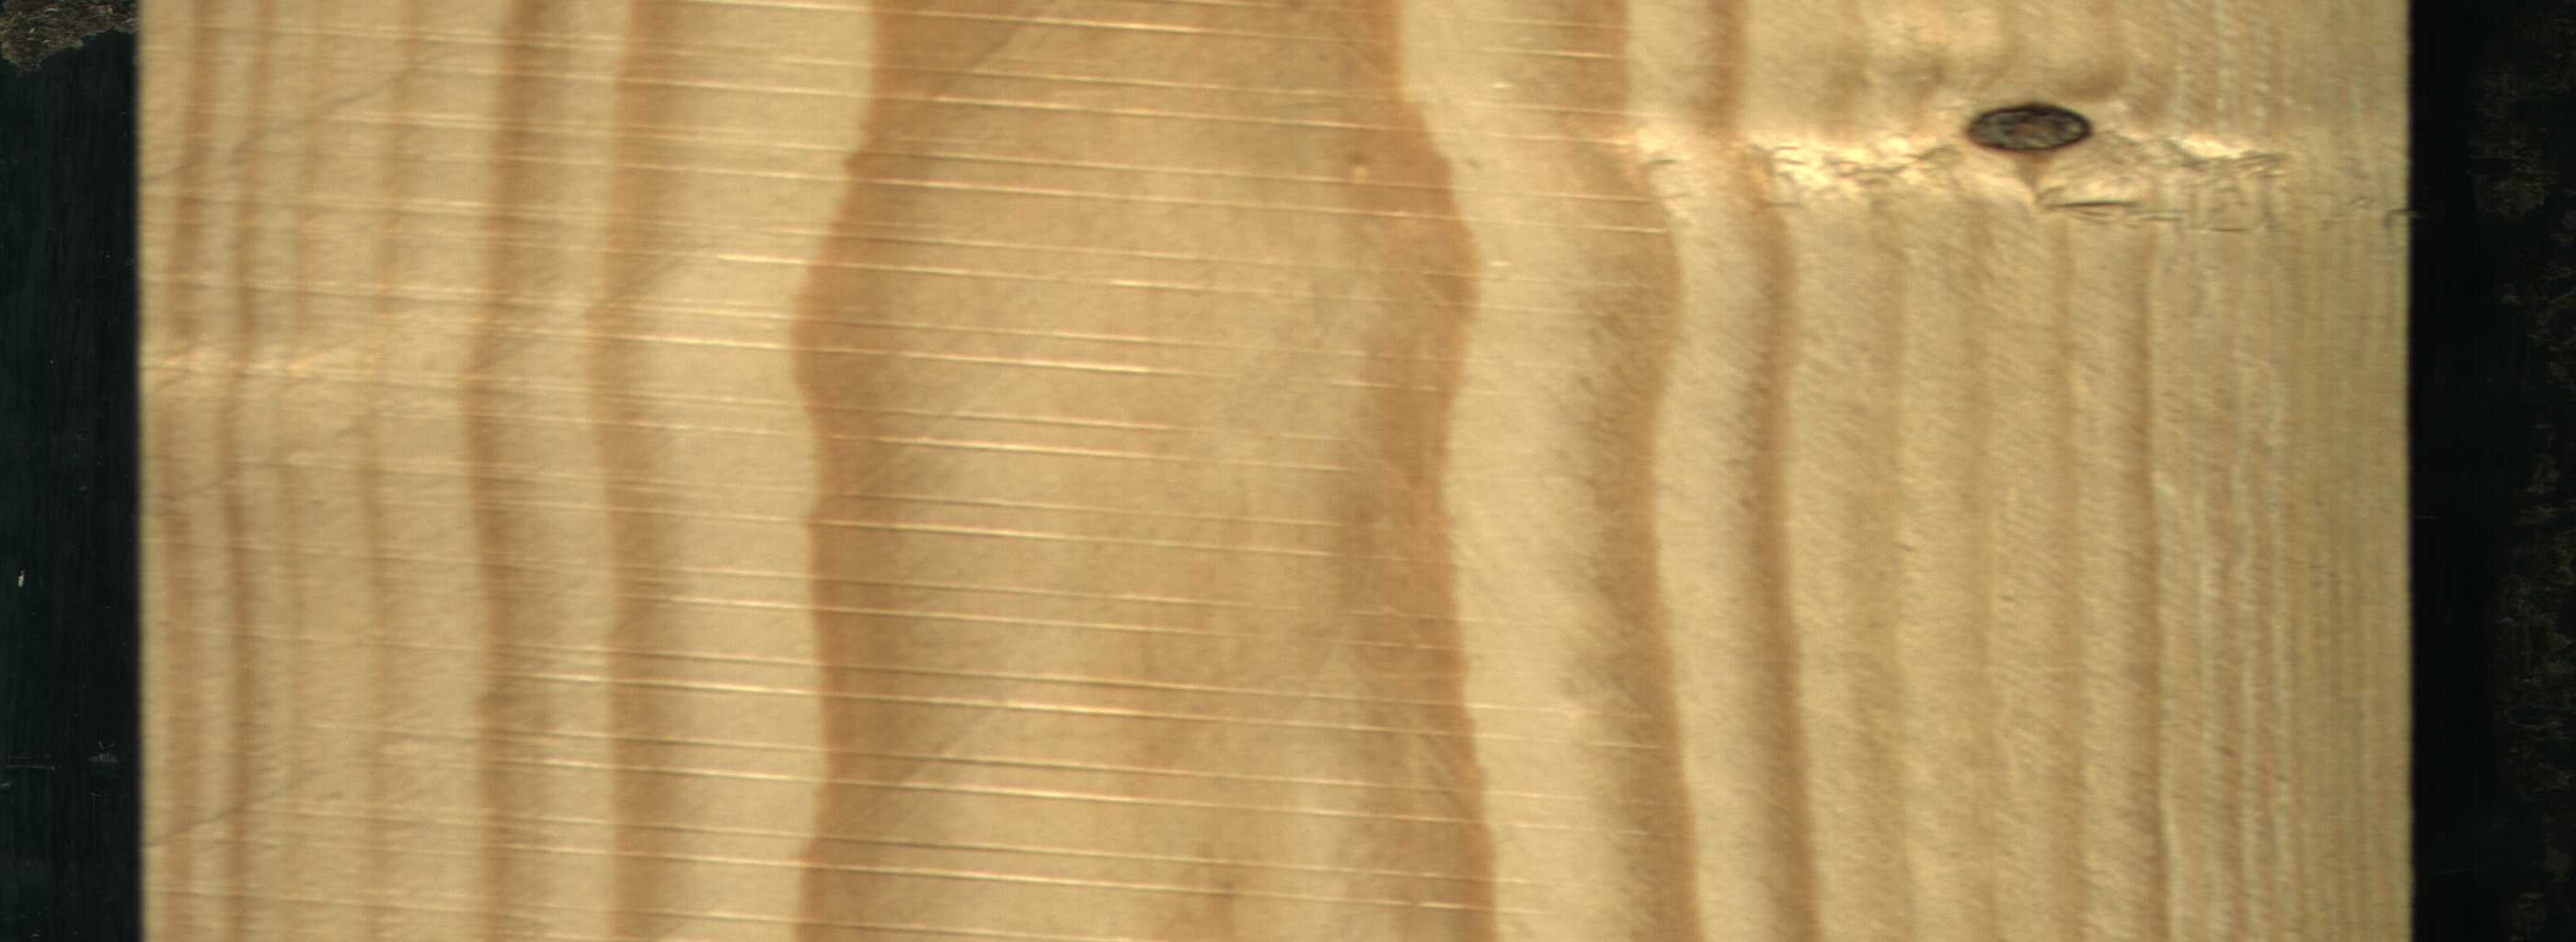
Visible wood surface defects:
Dead_Knot